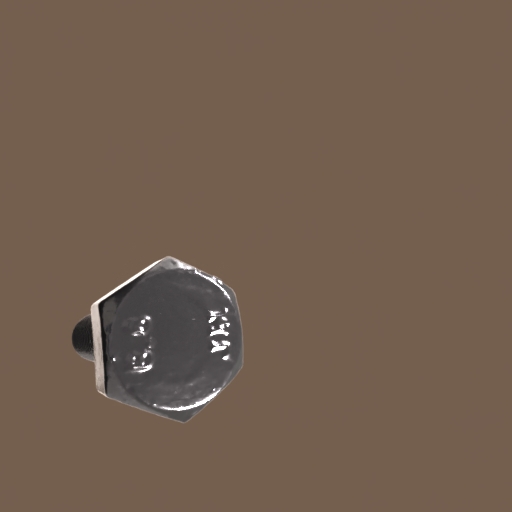
Label: bolt